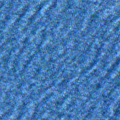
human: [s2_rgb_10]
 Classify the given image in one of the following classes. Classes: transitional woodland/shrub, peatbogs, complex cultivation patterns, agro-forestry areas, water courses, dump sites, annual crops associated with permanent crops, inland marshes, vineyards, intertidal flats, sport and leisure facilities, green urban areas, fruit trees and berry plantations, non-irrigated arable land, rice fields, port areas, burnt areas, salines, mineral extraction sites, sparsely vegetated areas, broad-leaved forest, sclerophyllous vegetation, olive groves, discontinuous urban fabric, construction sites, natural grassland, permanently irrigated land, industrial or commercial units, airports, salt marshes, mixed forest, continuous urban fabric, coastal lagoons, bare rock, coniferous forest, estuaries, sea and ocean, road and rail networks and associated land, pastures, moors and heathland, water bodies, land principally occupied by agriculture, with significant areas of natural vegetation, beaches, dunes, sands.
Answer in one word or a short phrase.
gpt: sea and ocean